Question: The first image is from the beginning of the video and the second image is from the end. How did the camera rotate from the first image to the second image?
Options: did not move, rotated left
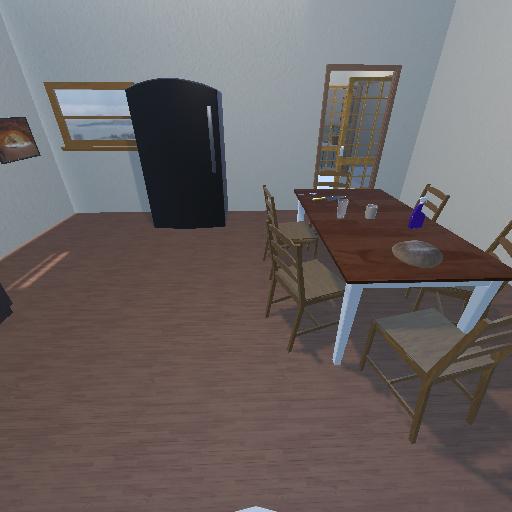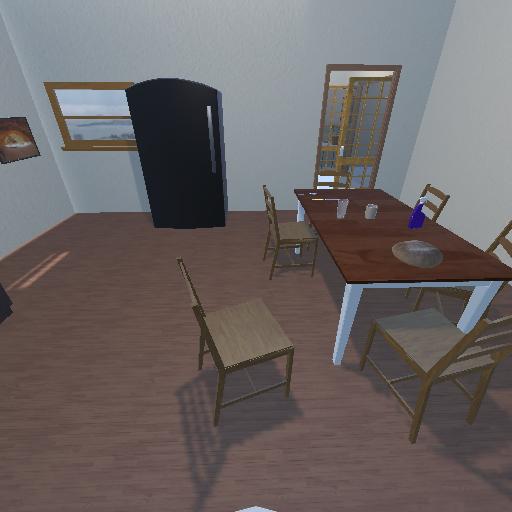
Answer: did not move